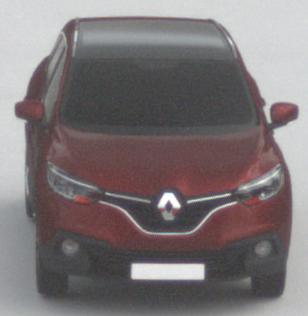
Make: Renault
Model: Kadjar ENERGY TCe 130
Detailed model: Kadjar
Model produced from: 2015/05
Model produced until: 2018/08
Doors: 5
Color: red
Road condition: dry road
Daytime: morning or afternoon
Contrast: low contrast